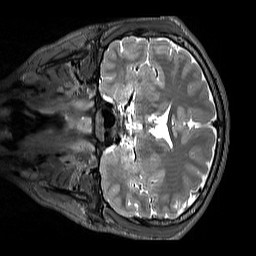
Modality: T2w
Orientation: coronal
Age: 12
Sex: male
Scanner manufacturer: siemens
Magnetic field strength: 3 T
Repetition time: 3.2 s
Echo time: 0.408 s